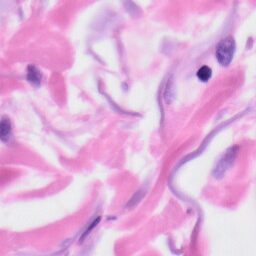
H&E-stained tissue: Skin